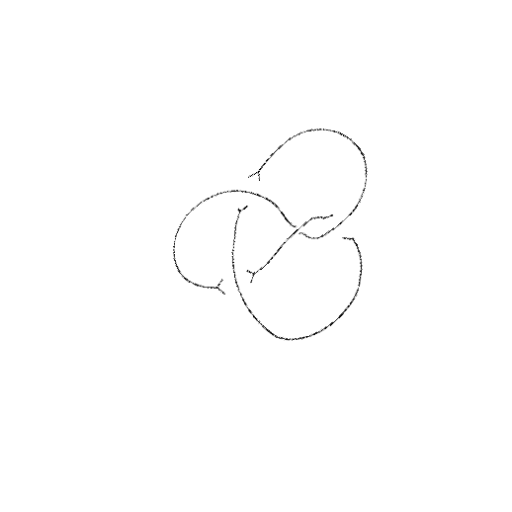
Crossing number: 4